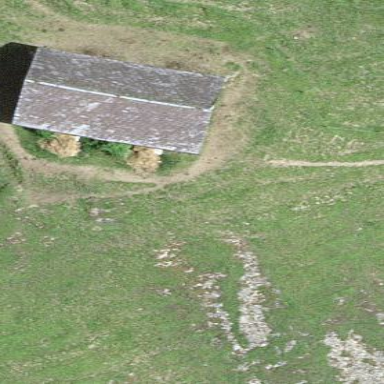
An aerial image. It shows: Farm auxiliary building with gabled roof.